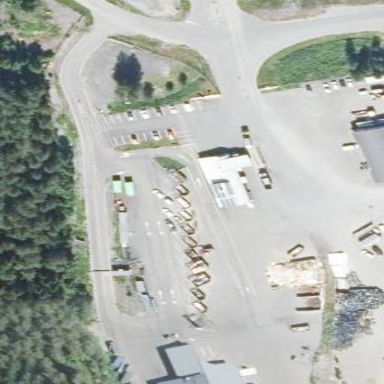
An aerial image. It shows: Recycling center that accepts scrap metal.